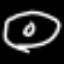
Label: donut